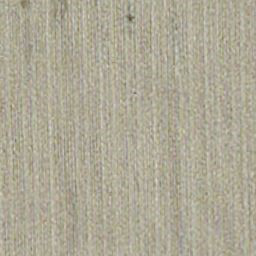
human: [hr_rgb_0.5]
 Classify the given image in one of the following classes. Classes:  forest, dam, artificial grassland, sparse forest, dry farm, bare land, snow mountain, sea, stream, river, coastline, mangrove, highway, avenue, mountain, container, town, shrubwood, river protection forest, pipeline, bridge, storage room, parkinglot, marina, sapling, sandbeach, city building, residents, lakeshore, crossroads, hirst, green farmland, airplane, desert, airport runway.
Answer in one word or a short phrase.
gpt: dry farm